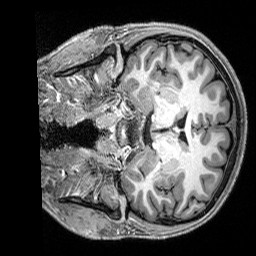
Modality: T1w
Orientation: coronal
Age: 30
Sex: female
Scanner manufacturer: siemens
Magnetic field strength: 3 T
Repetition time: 2.8 s
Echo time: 0.00212 s